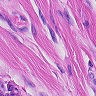
Metastatic tissue present: yes